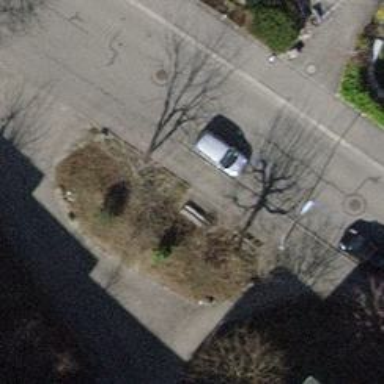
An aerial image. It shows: Brown bench in the vicinity.